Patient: sex F, age 61
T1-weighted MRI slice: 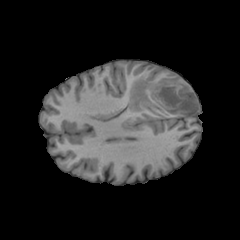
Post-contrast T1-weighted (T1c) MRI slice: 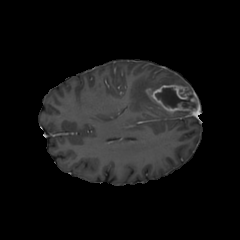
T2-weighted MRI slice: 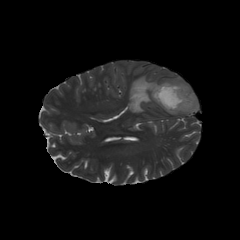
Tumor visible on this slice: yes
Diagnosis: Glioblastoma, IDH-wildtype
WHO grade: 4